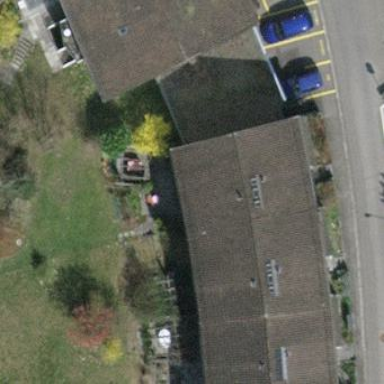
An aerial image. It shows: Gabled roofed house.